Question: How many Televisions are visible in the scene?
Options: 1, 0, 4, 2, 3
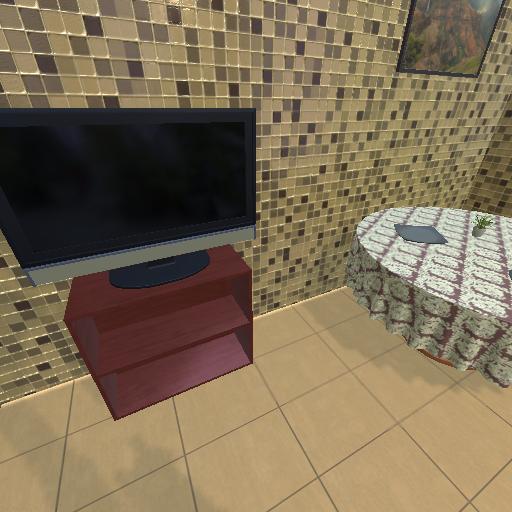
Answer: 1